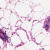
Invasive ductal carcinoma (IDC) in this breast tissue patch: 0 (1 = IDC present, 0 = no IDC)